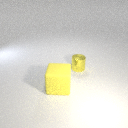
large yellow rubber cube to the left of small yellow metal cylinder